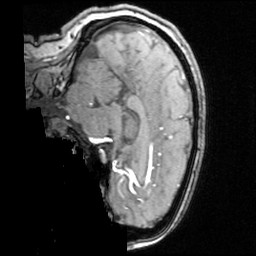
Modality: angio
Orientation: sagittal
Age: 27
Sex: female
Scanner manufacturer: siemens
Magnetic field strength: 3 T
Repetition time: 0.025 s
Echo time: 0.00334 s